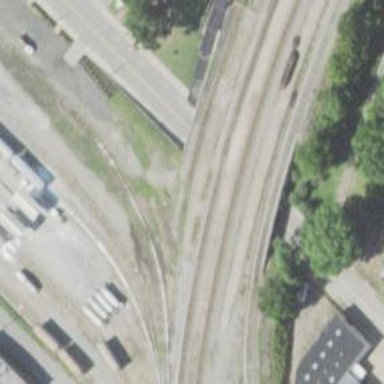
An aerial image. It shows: Railway siding with rails.